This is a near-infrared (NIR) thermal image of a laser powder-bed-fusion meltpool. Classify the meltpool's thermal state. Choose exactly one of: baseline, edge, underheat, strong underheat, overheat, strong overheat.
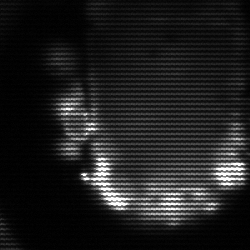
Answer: baseline